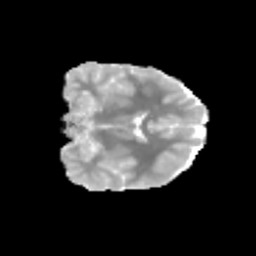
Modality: MD
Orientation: coronal
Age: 10
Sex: male
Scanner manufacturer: siemens
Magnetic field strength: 3 T
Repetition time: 3.8 s
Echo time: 0.07 s